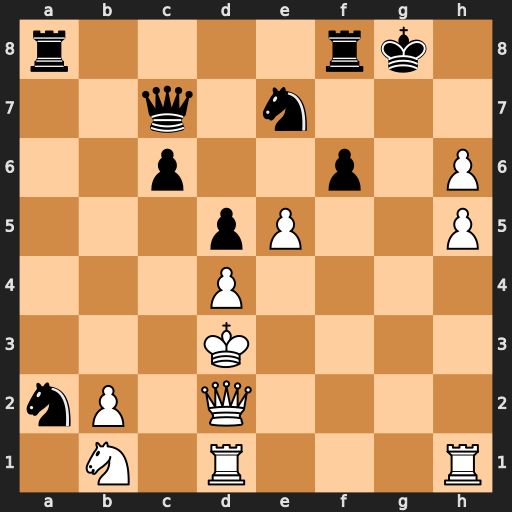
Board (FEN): r4rk1/2q1n3/2p2p1P/3pP2P/3P4/3K4/nP1Q4/1N1R3R
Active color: w
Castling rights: -
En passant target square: -
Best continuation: Qg2+ Kf7 Qg7+ Ke6 exf6 Nb4+ Kc3